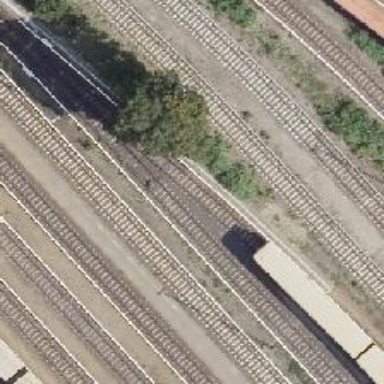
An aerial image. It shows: Yard serving the electrified light rail system.